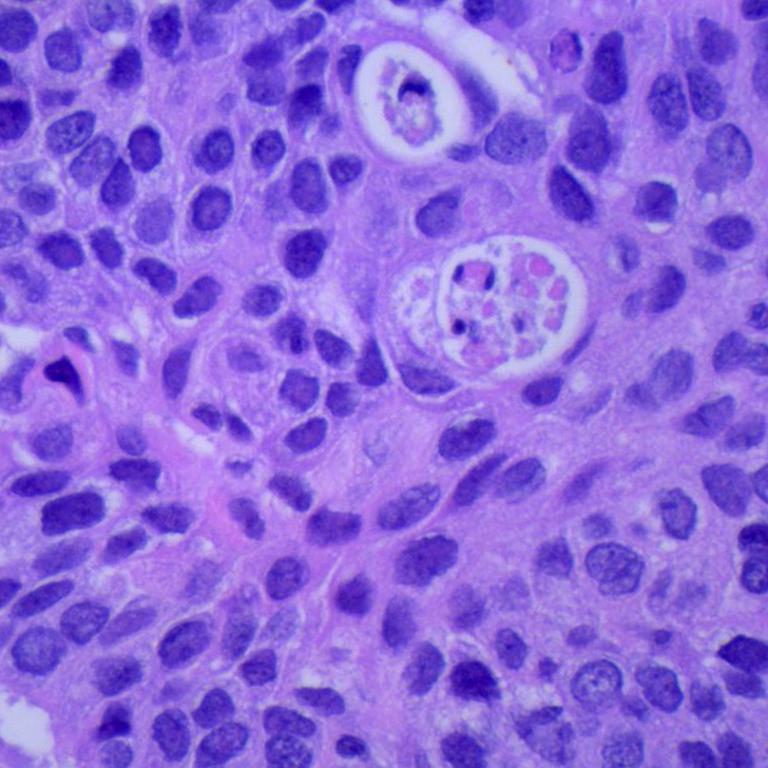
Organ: lung
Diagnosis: squamous carcinomas